Question: I have this that can retrieve excel file and save as xml file.
'''
Imports Microsoft.Office.Interop.Excel
Imports System.Xml
Imports System.IO
Module Module1
Sub Main()
Try
Dim excel As Application = New Application
Dim filename As String = "person"
Dim file_extension As String
Dim path As String = "C:\Users\"
Dim w As Workbook
Try
file_extension = "xlsx"
w = excel.Workbooks.Open(path & filename + "." & file_extension)
Catch ex As Exception
file_extension = "xls"
w = excel.Workbooks.Open(path & filename + "." & file_extension)
End Try
For i As Integer = 1 To w.Sheets.Count
Dim sheet As Worksheet = w.Sheets(i)
Dim r As Range = sheet.UsedRange
Dim array(,) As Object = r.Value(XlRangeValueDataType.xlRangeValueDefault)
If array IsNot Nothing Then
Dim bound0 As Integer = array.GetUpperBound(0)
Dim bound1 As Integer = array.GetUpperBound(1)
Dim settings As XmlWriterSettings = New XmlWriterSettings()
settings.Indent = True
Using writer As XmlWriter = XmlWriter.Create(filename + ".xml", settings)
writer.WriteStartDocument()
writer.WriteStartElement(filename)
For j As Integer = 2 To bound0
writer.WriteStartElement(sheet.Name)
For x As Integer = 1 To bound1
writer.WriteElementString(array(1, x), array(j, x))
Next
writer.WriteEndElement()
Next
writer.WriteEndElement()
writer.WriteEndDocument()
End Using
End If
Next
w.Close()
Catch ex As Exception
Console.WriteLine("MS Excel file is invalid.")
Console.WriteLine(ex.Message)
Console.ReadKey()
End Try
End Sub
End Module
'''
When I have this, for example, as my excel file:
filename: 'person.xlsx'
sheet name: 'personfile'
'''
Name Age Gender
John 5 M
Jane 4 F
'''
Then the xml file will return this way.
'''
<person>
<personfile>
<Name>John</Name>
<Age>5</Age>
<Gender>M</Gender>
</personfile>
<personfile>
<Name>Jane</Name>
<Age>4</Age>
<Gender>F</Gender>
</personfile>
</person>
'''
which is saved as 'person.xml'
Now my question is... what if the excel file has merged cells? How to solve the error? When the excel file has merged cells, it returns
'''
ERROR: Index and length must refer to a location within the string
Parameter name: length
'''
Here's the sample excel file that I am supposed to retrieve.

P.S. There are combo boxes too.
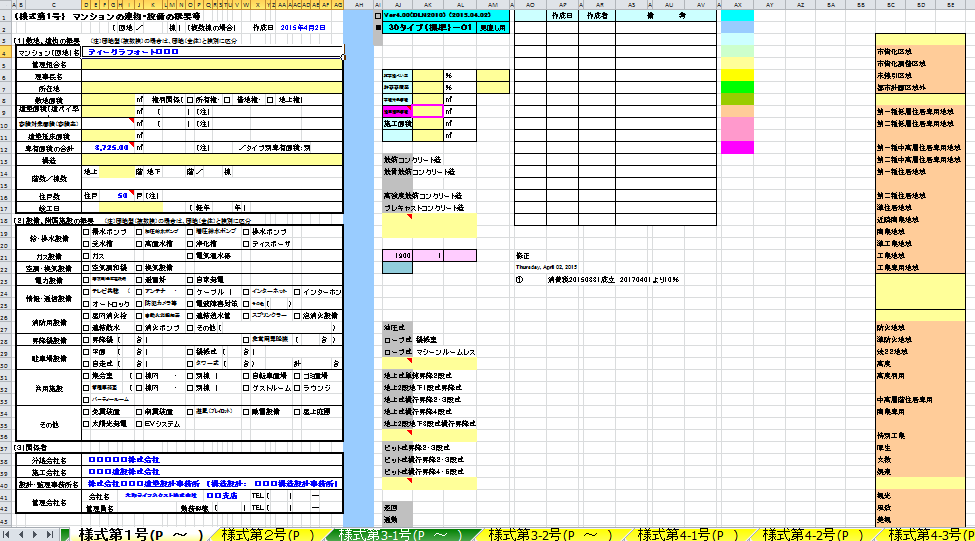
Answer: This works on a test sheet I made with a couple of different merged cell situations:
'''
Private Sub Main
Try
Dim excel As Application = New Application
Dim filename As String = "person"
Dim file_extension As String
Dim path As String = "C:\Users\"
Dim w As Workbook
Try
file_extension = "xlsx"
w = excel.Workbooks.Open(path & filename + "." & file_extension)
Catch ex As Exception
file_extension = "xls"
w = excel.Workbooks.Open(path & filename + "." & file_extension)
End Try
For i As Integer = 1 To w.Sheets.Count
Dim sheet As Object = w.Sheets(i)
Dim r As Object = sheet.UsedRange
'Changes to your original code begin here
Dim bound0 As Integer = r.Rows.Count
Dim bound1 As Integer = r.Columns.Count
Dim array(bound0, bound1) As Object
For a As Integer = 1 To bound0
For b As Integer = 1 To bound1
Try
array(a, b) = r.Cells(a, b).Value
Catch
array(a, b) = Nothing
End Try
Next
Next
If array IsNot Nothing Then 'I left this in, though I can't imagine how it could be needed now
Dim settings As XmlWriterSettings = New XmlWriterSettings()
settings.Indent = True
Using writer As XmlWriter = XmlWriter.Create(filename + ".xml", settings)
writer.WriteStartDocument()
writer.WriteStartElement(filename)
For j As Integer = 2 To bound0
writer.WriteStartElement(sheet.Name)
For x As Integer = 1 To bound1
If array(j, x) IsNot Nothing Then
Dim h As Integer = x
Do Until array(1, h) IsNot Nothing
h -= 1
Loop
writer.WriteElementString(array(1, h), array(j, x))
'No more changes to your code after this point
End If
Next
writer.WriteEndElement()
Next
writer.WriteEndElement()
writer.WriteEndDocument()
End Using
End If
Next
w.Close()
Catch ex As Exception
Console.WriteLine("MS Excel file is invalid.")
Console.WriteLine(ex.Message)
Console.ReadKey()
End Try
End Sub
'''